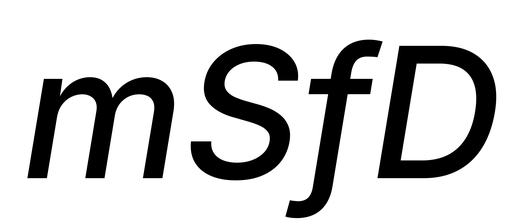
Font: Inter-Italic_Medium_Italic